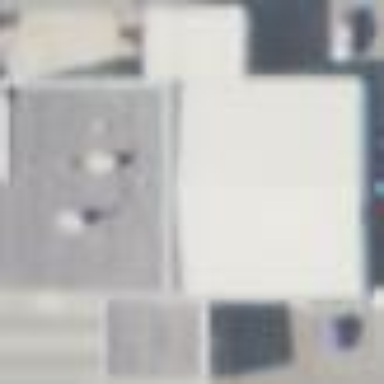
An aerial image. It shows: Building housing car shop.